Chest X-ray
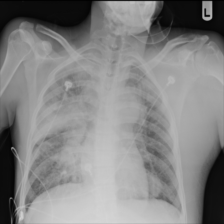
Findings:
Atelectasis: negative
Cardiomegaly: negative
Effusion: negative
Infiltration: negative
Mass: negative
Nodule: negative
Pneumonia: negative
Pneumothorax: negative
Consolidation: negative
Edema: negative
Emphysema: negative
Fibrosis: negative
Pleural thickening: negative
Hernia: negative